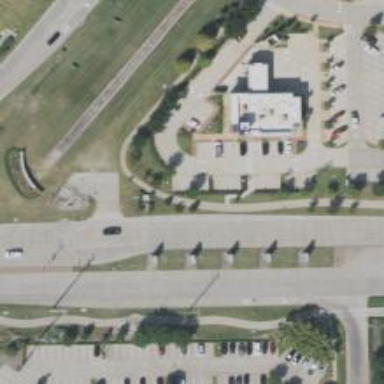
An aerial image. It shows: Secondary road with separate sidewalks.